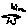
Label: bird